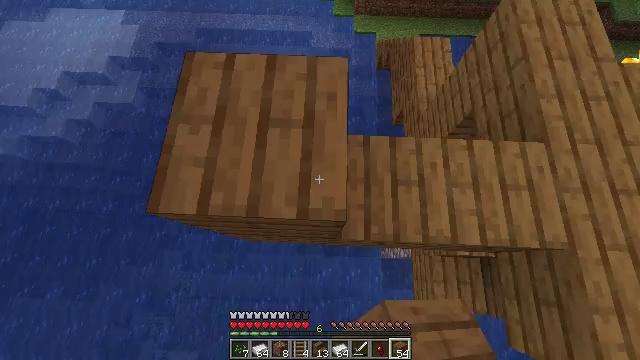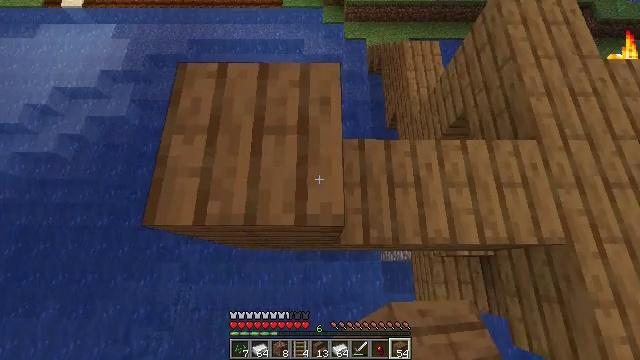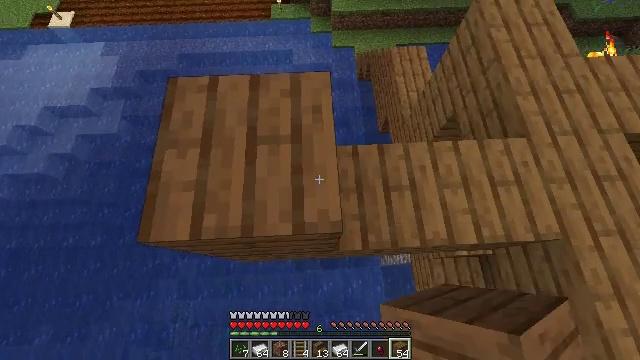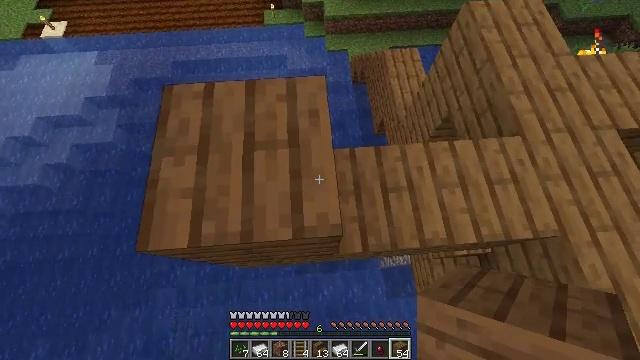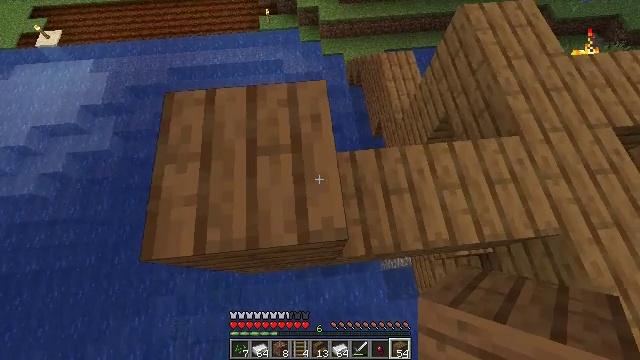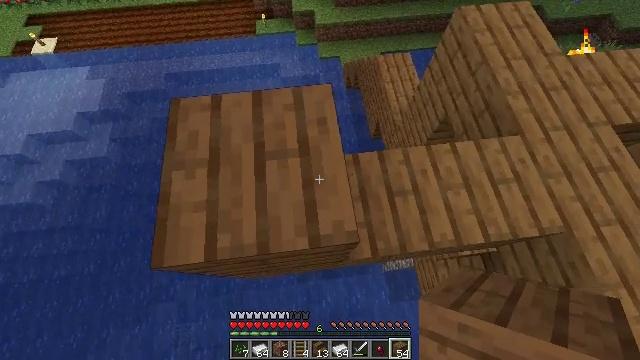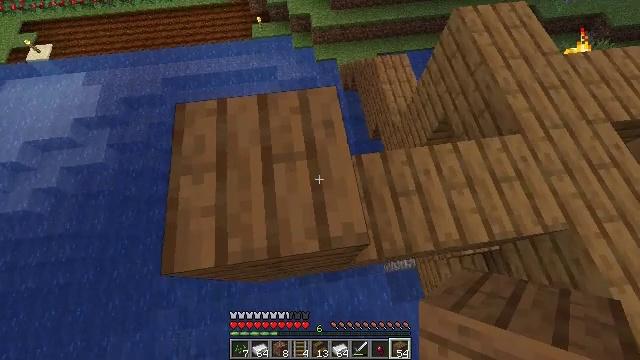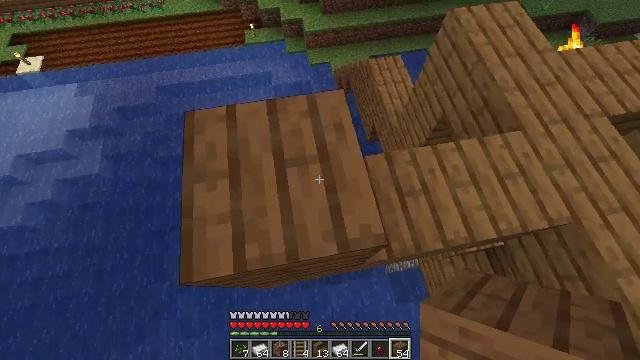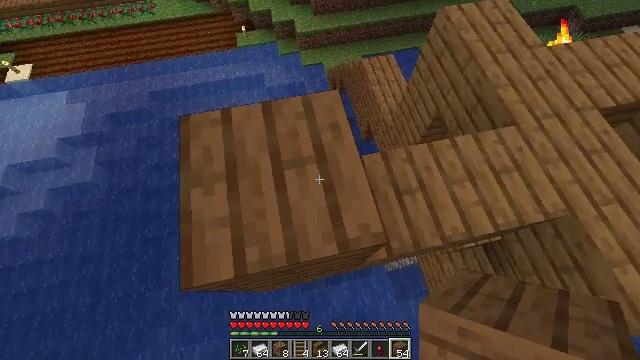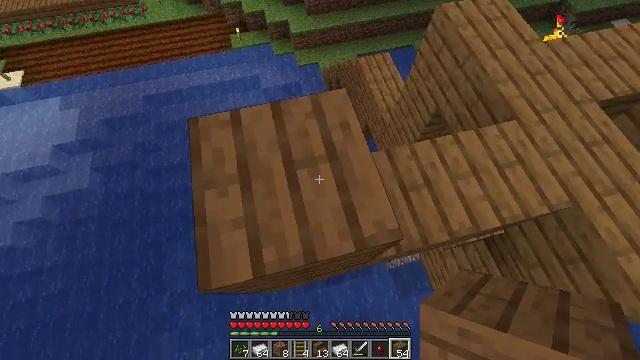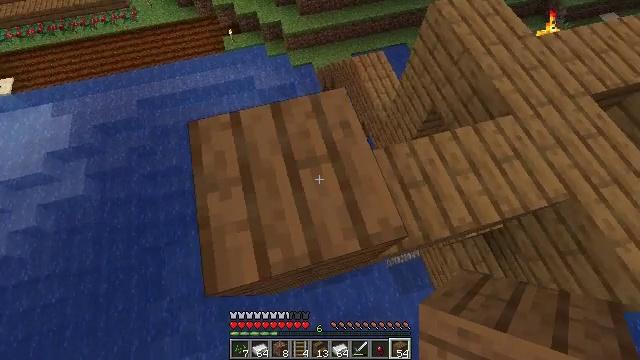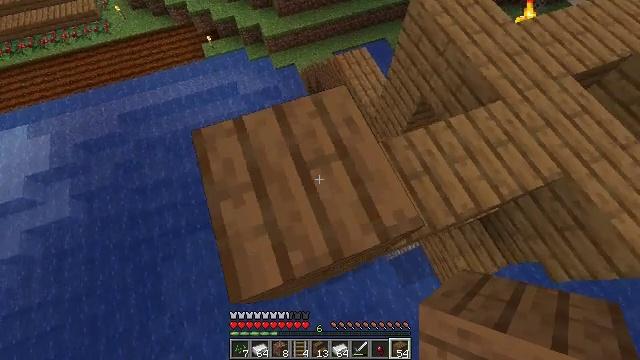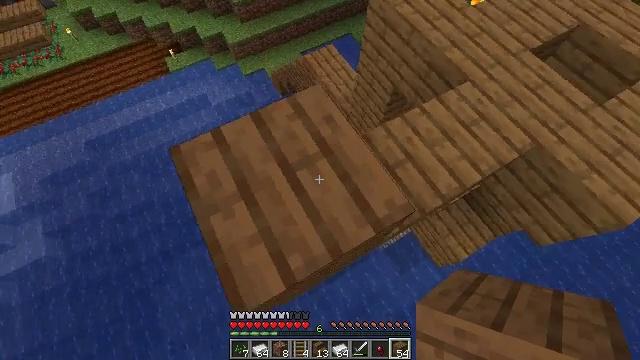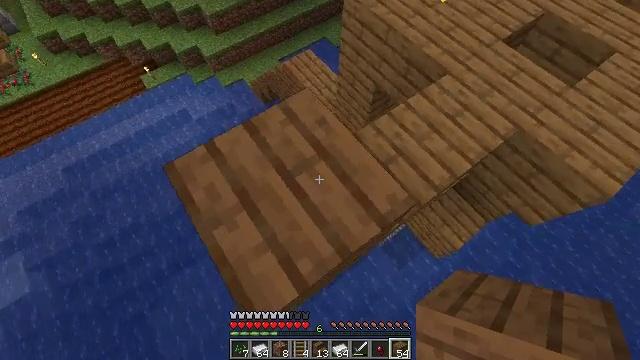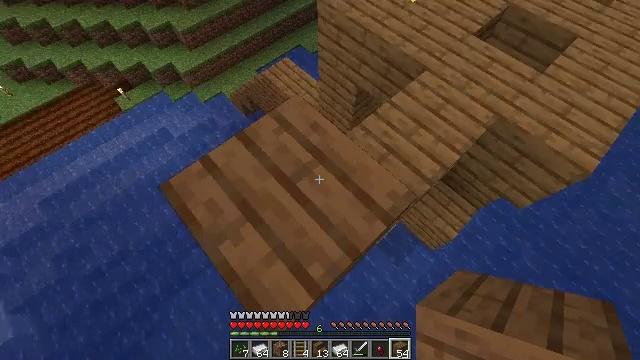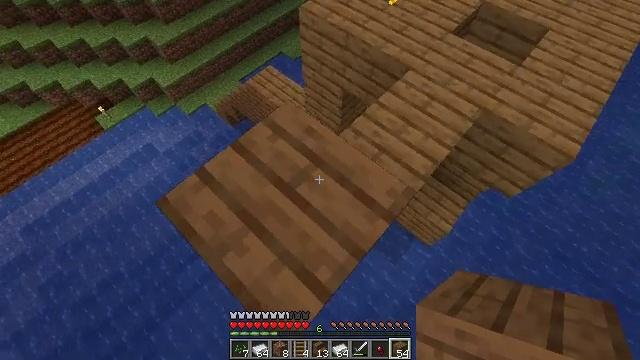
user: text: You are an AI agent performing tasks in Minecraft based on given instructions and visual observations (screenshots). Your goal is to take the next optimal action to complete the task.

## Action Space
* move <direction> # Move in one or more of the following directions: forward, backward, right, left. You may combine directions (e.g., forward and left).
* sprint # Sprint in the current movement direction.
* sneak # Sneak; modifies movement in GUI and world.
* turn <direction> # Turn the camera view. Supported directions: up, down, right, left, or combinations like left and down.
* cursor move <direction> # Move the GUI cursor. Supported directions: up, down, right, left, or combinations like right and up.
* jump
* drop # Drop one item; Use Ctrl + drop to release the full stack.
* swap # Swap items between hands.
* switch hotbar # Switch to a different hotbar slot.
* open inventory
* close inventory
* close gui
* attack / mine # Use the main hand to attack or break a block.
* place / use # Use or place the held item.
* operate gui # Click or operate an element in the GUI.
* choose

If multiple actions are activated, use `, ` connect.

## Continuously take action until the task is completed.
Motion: motion action
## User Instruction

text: Harvest spruce planks for building.
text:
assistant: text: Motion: sneak, turn right and up
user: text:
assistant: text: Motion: sneak, turn right and up
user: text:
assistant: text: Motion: move left, sneak, turn right
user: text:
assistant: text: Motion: move left, sneak, turn right
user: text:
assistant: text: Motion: move left, sneak, turn right
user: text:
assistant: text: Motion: move left, sneak, turn right
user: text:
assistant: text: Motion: move left, sneak, turn right
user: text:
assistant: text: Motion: move left, sneak, turn right
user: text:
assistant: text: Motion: move left, sneak, turn right
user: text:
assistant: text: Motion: move left, sneak, turn right
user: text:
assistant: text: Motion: move left, sneak, turn right
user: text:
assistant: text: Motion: move left, sneak, turn right
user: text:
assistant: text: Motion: move left, sneak, turn right
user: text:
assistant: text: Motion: move left, sneak, turn right and up
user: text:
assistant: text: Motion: move left, sneak, turn right and up
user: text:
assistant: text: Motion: move left, sneak, turn right
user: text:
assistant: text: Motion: move forward and move left, sneak, turn right
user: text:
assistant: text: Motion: move forward and move left, sneak, turn right
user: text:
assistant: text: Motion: move forward and move left, sneak, turn right and down
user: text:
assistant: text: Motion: move forward and move left, sneak, turn right
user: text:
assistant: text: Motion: move forward and move left, sneak, turn right
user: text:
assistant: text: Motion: move left, sneak, turn right
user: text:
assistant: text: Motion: move left, sneak, turn right
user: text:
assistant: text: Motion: move left, sneak, turn right
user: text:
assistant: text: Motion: move left, sneak, turn right
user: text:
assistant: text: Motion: move left, sneak, turn right
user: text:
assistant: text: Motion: move left, sneak, turn right
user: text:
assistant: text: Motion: move left, sneak, turn right
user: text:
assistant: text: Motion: move left, sneak, turn right
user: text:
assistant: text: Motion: move left, sneak, turn right